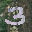
Label: 3